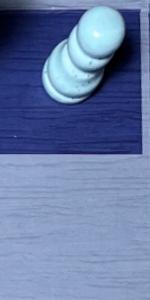
Label: Empty